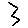
Label: zigzag